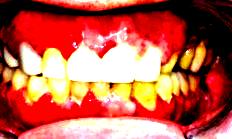
Condition: Gingivitis